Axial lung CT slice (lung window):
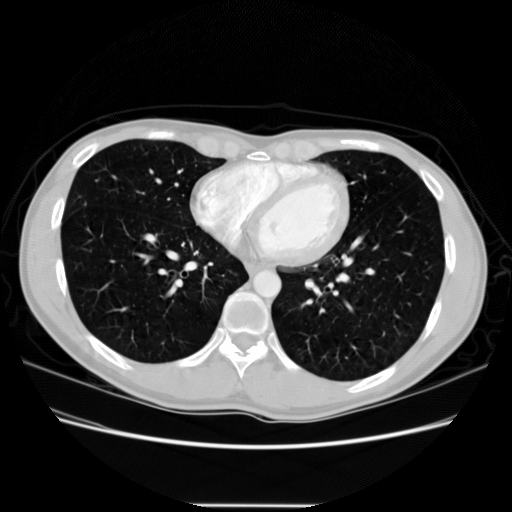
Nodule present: no